Interaction volume radius: 5 \u00c5
Interaction volume height: 20 \u00c5
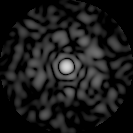
Disorder parameter: 0.8555